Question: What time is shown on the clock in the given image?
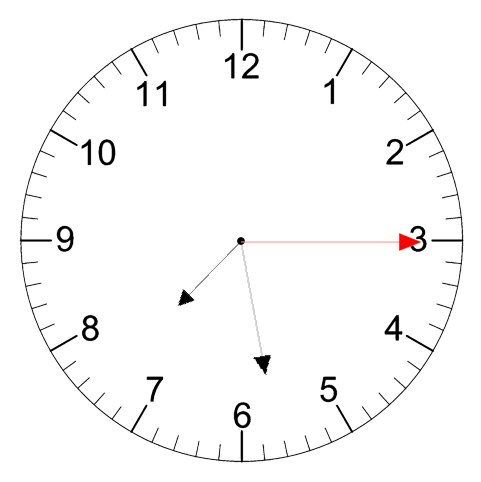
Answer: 07:28:15